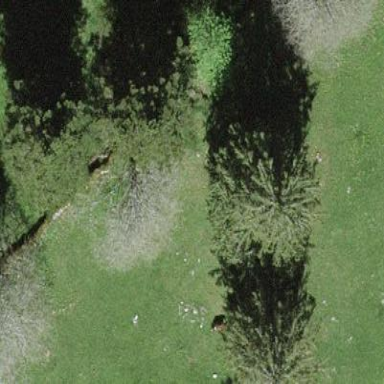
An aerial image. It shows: Beautiful woodland area.